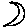
Label: moon